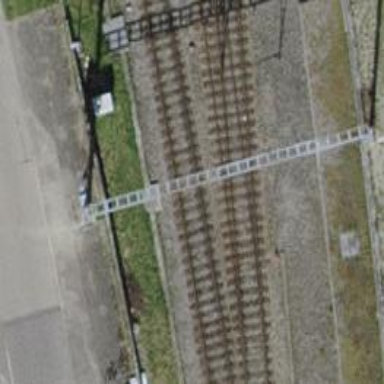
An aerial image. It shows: Railway switch.